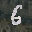
Label: 6